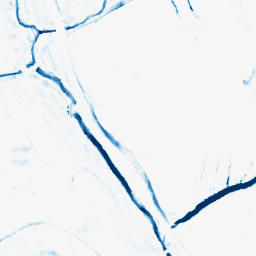
Category: morphological
Decomposition family: morphological_rect
Decomposition parameters: operation: closing
width: 5
height: 10
Upsampling method: quadratic
Upsampling parameters: scale: 4
Upsampling scale: 4